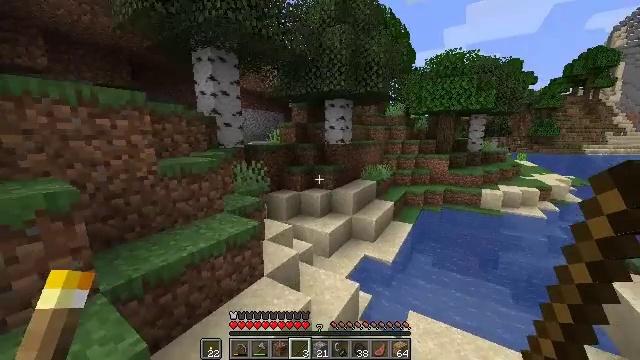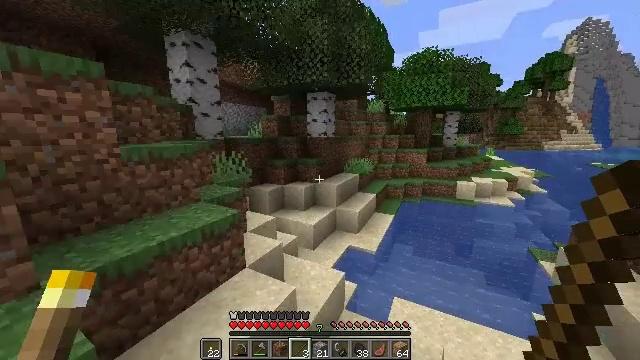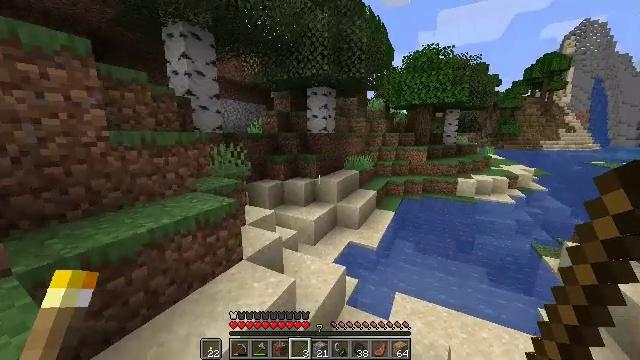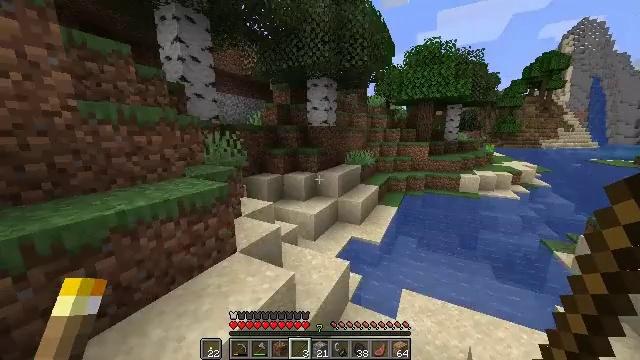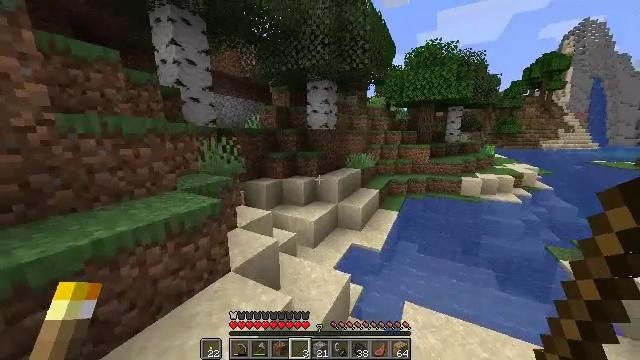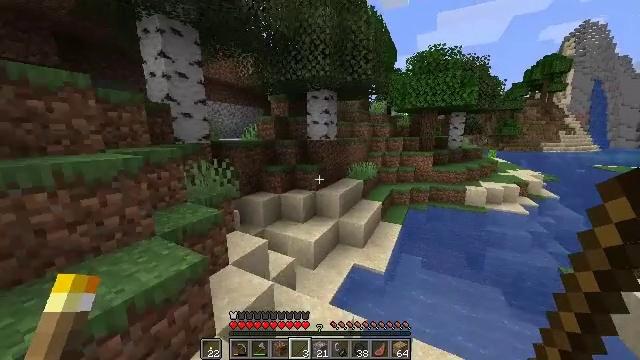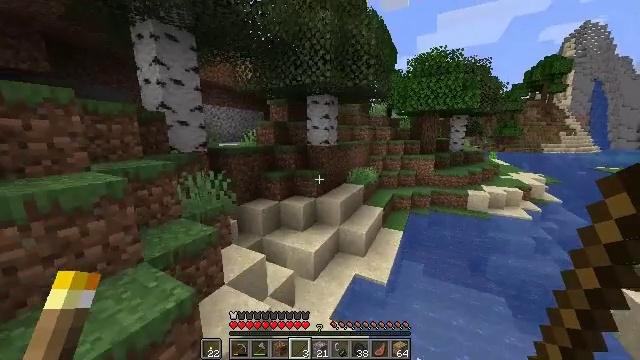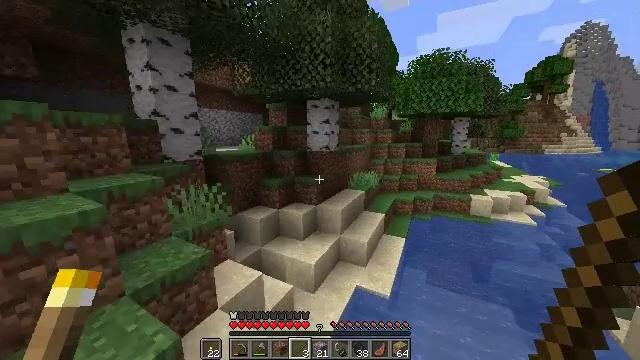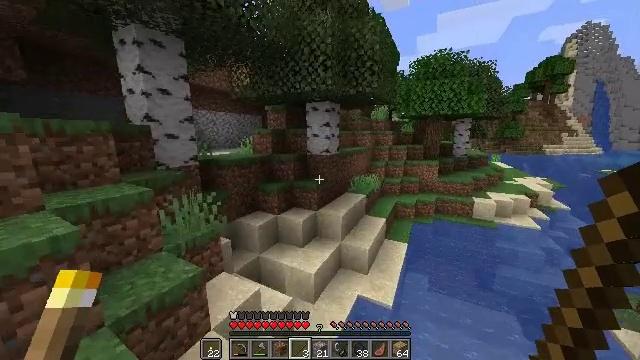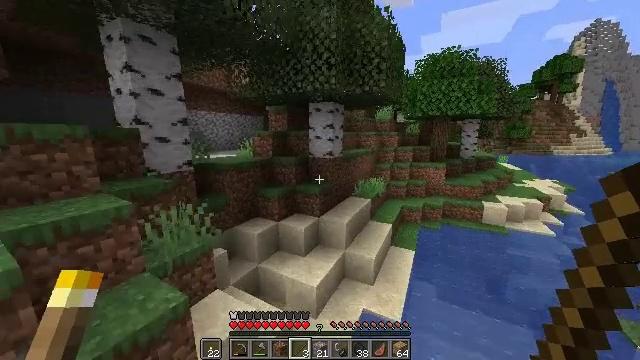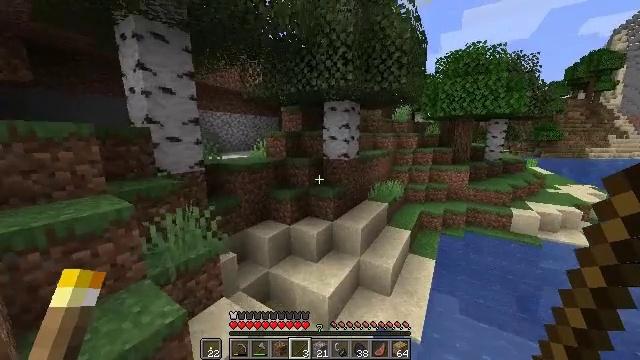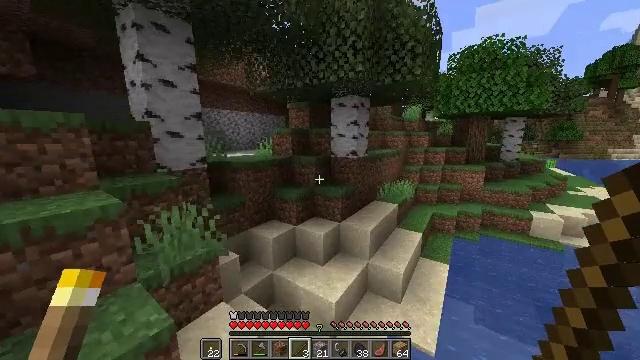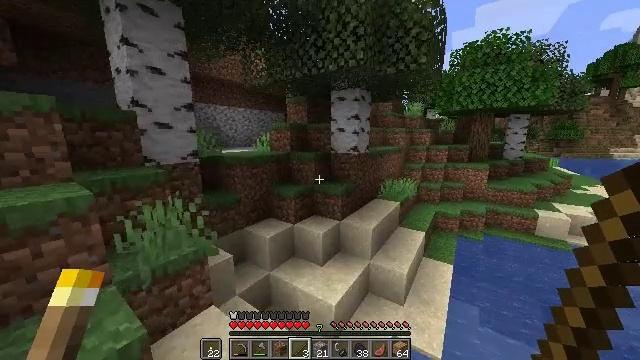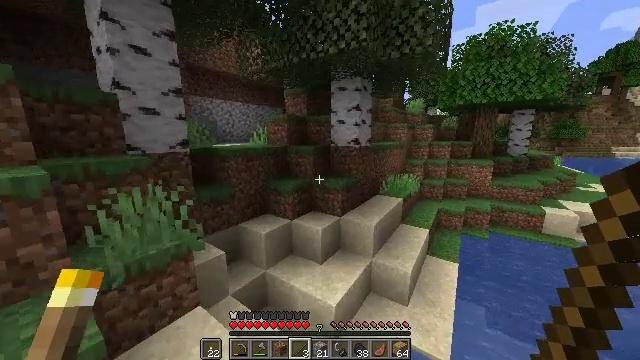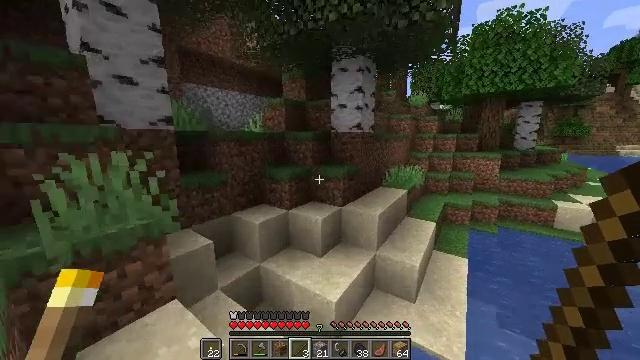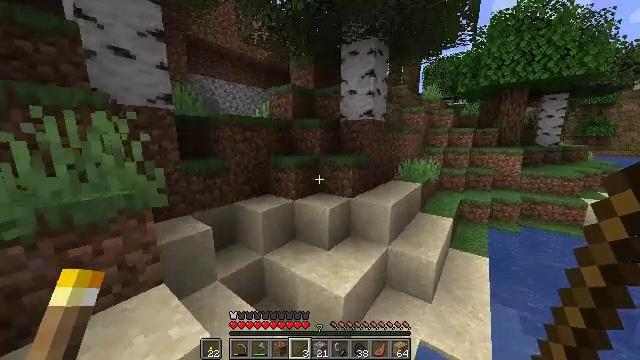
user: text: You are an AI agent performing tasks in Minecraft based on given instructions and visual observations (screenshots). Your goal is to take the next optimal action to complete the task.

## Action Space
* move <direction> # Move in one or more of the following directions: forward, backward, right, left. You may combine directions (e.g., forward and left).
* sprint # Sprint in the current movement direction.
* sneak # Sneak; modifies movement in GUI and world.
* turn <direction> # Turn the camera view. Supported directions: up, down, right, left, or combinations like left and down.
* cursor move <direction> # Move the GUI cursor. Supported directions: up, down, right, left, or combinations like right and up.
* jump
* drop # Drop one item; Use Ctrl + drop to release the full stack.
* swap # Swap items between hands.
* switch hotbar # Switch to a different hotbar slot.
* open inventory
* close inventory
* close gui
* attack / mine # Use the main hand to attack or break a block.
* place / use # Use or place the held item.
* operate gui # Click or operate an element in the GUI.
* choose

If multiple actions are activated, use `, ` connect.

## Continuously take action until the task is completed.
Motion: motion action
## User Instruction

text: Cook porkchop with the furnace.
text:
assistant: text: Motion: move forward, sprint, turn right, jump
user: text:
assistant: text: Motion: move forward, sprint, jump
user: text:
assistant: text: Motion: move forward, sprint, jump
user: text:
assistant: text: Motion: move forward, sprint, jump
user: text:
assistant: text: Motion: move forward, sprint, jump
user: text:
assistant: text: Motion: move forward, sprint, jump
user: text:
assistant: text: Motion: move forward, sprint, jump
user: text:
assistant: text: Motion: move forward, sprint, jump
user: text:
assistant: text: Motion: move forward, sprint, jump
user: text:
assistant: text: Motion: move forward, sprint, turn left, jump
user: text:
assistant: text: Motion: move forward, sprint, turn left, jump
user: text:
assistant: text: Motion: move forward, sprint, jump
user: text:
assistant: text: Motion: move forward, sprint, jump
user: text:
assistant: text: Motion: move forward, sprint, jump
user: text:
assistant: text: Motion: move forward, sprint, turn left, jump
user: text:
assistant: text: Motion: move forward, sprint, turn left and up, jump
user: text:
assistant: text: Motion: move forward, sprint, turn left, jump
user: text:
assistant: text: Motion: move forward, sprint, turn left, jump
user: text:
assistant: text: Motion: move forward, sprint, turn left, jump
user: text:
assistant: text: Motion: move forward, sprint, turn left, jump
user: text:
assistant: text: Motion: move forward, sprint, jump
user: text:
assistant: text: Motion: move forward, sprint, jump
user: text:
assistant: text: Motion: move forward, sprint, jump
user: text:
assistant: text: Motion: move forward, sprint, jump
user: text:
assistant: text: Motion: move forward, sprint, jump
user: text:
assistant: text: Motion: move forward, sprint, turn up
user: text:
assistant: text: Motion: move forward, sprint, turn left and up
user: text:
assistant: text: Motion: move forward, sprint, turn left and up, jump
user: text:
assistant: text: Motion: move forward, sprint, turn left, jump
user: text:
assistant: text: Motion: move forward, sprint, turn up, jump